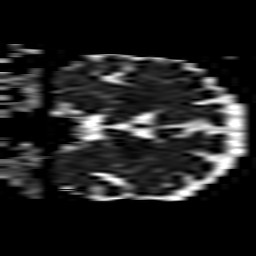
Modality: ADC
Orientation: coronal
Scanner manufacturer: philips
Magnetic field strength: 3 T
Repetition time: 4.161 s
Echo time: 0.06104 s